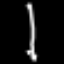
Label: line